Chest X-ray:
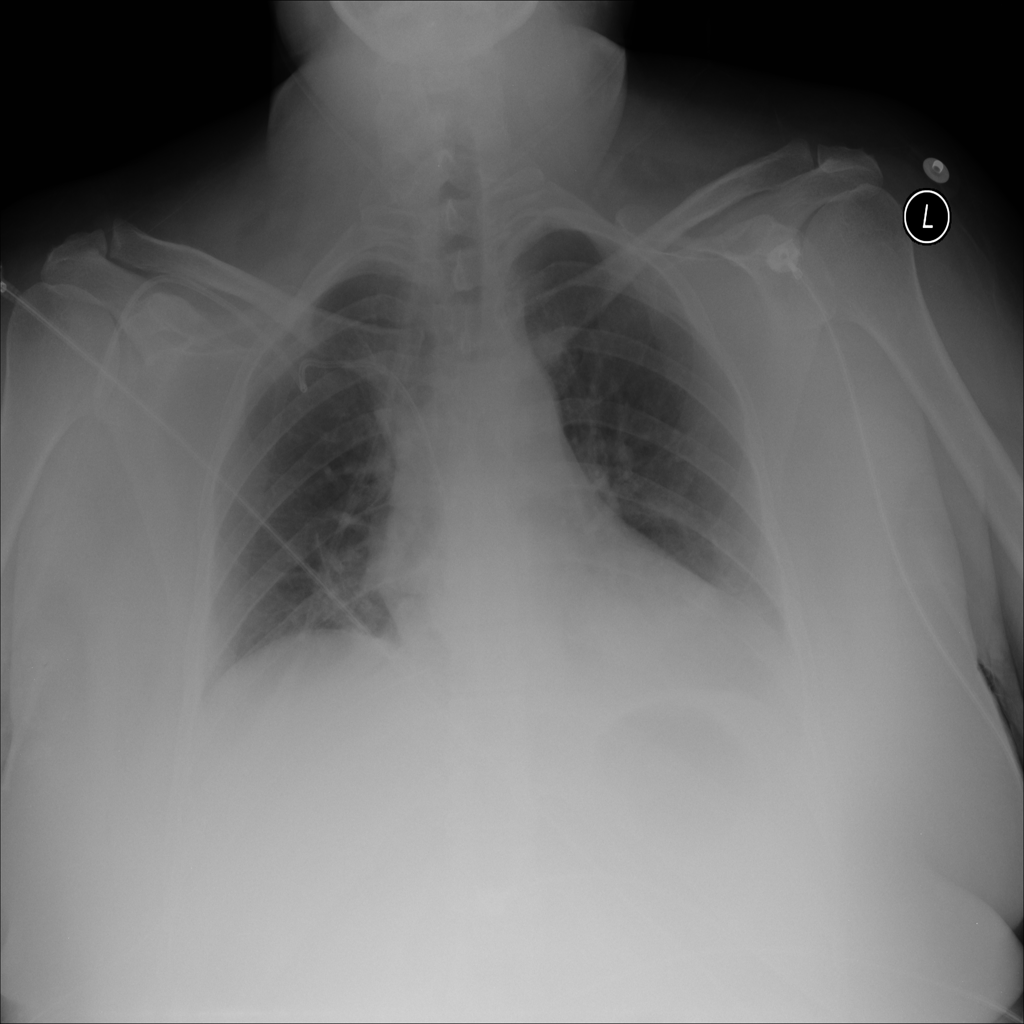
Findings: Consolidation, Effusion
No abnormal finding: no